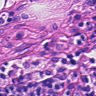
Metastatic tissue present: no